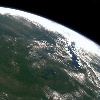
Label: land